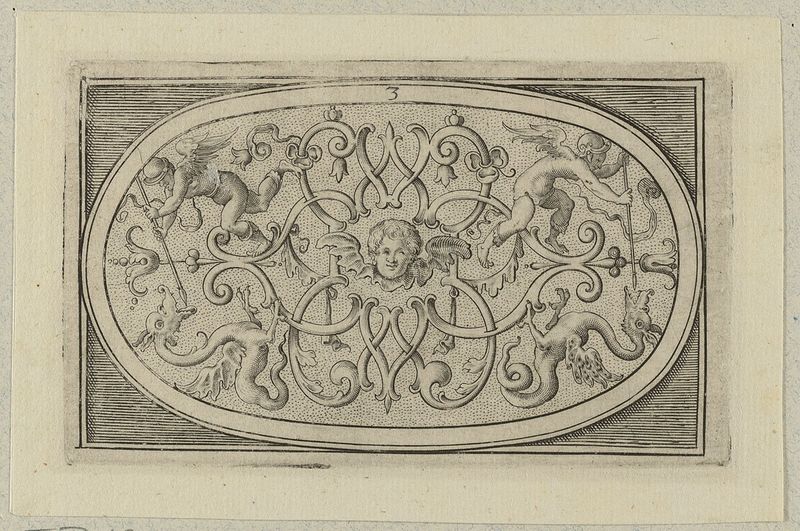
Titel: Dosendeckel mit Schweifgroteske auf gepunztem Grund, Blatt 3 aus einer Folge von Dosendeckeln
Künstler: Heinrich Ullrich
Standort: Hamburg
Institution: Museum für Kunst und Gewerbe Hamburg
Schlagwörter: zeichnung, renaissance, papier, grafik, graphik, ornamente, fotografie, photographie, druckgraphik, druckgrafik, stich, gestalten, fabelwesen, putten, kupferstich, ungeheuer, drache, amoretten, monster, groteske, fabeltier, fabeltiere, gerippt, zwitterwesen, monstrum, reproduktionen, druckerzeugnisse, schweifwerk, ornamentstich, vorlageblätter, schweifgroteske